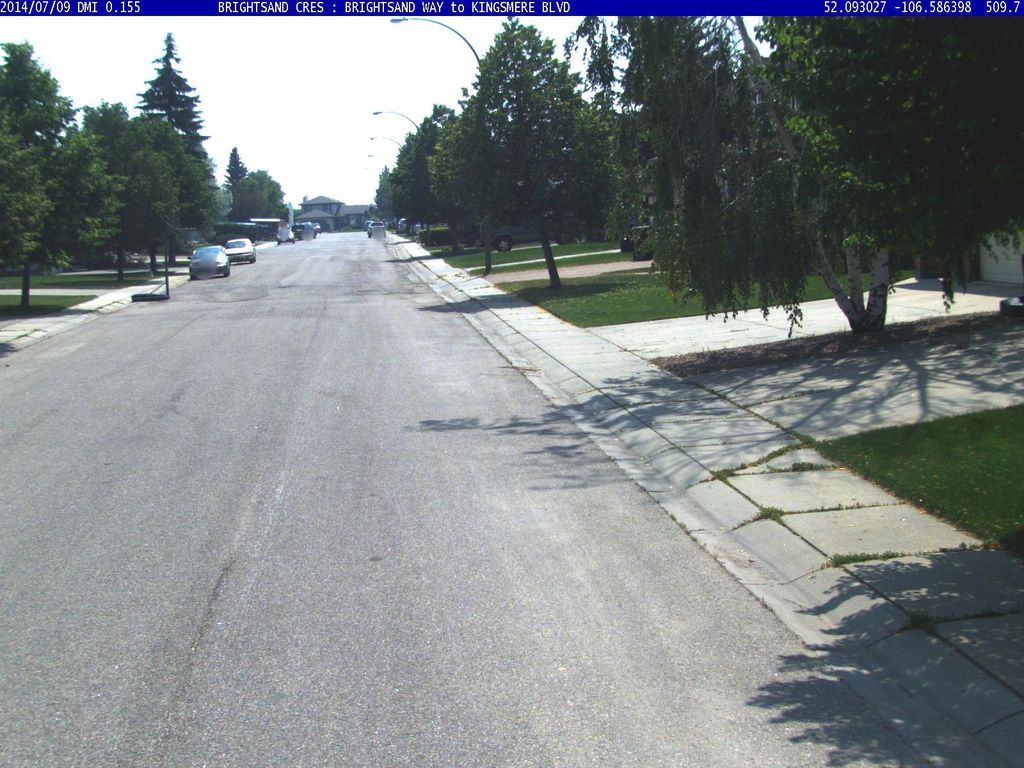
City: saskatoon